The image is an STFT spectrogram (time versus frequency) of a rolling-element bearing's vibration signal. Determine the bearing's health state. Answer with exactly one of: normal, inner_race, outer_race, ball.
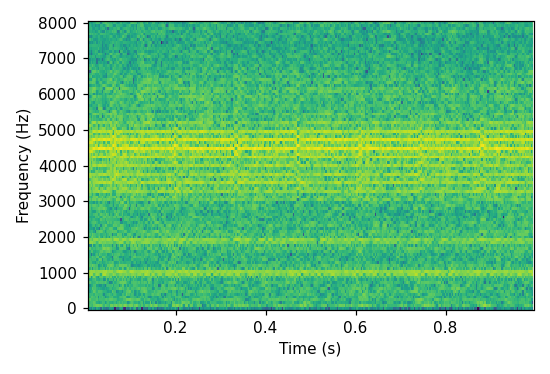
Answer: outer_race